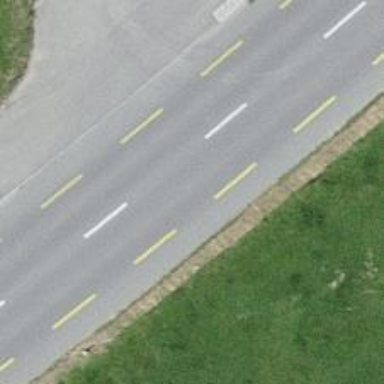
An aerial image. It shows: Primary highway with asphalt surface and lanes for cycling on both sides.